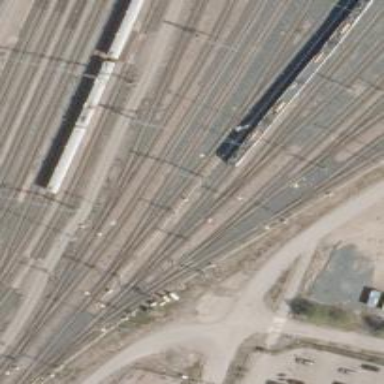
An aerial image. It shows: Rail yard with electrified contact lines for railway operations.